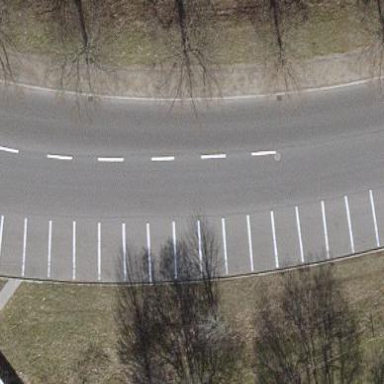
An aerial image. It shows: Parking available on the street side.